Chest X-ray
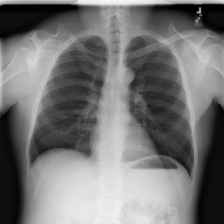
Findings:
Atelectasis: negative
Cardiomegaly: negative
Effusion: negative
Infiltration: negative
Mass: negative
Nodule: negative
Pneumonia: negative
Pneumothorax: negative
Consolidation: negative
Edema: negative
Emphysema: negative
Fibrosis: negative
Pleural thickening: negative
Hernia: negative